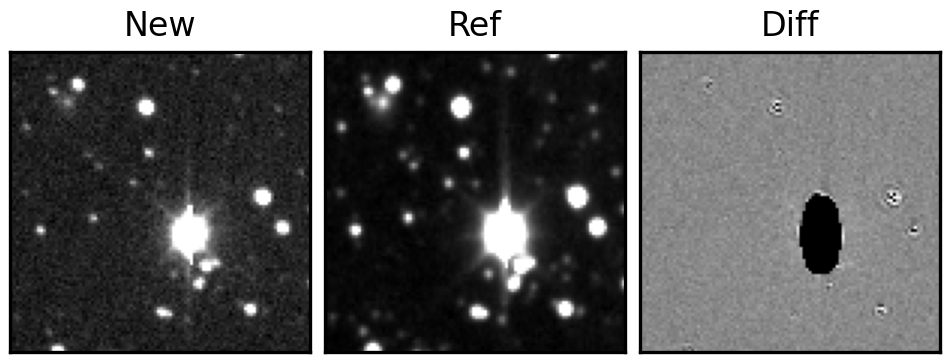
Label: bogus